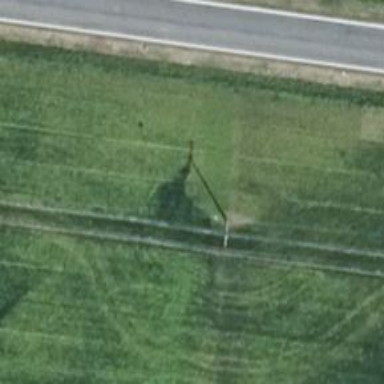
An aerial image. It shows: Minor power line with three cables.